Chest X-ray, PA view. Patient: 58 years old, sex F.
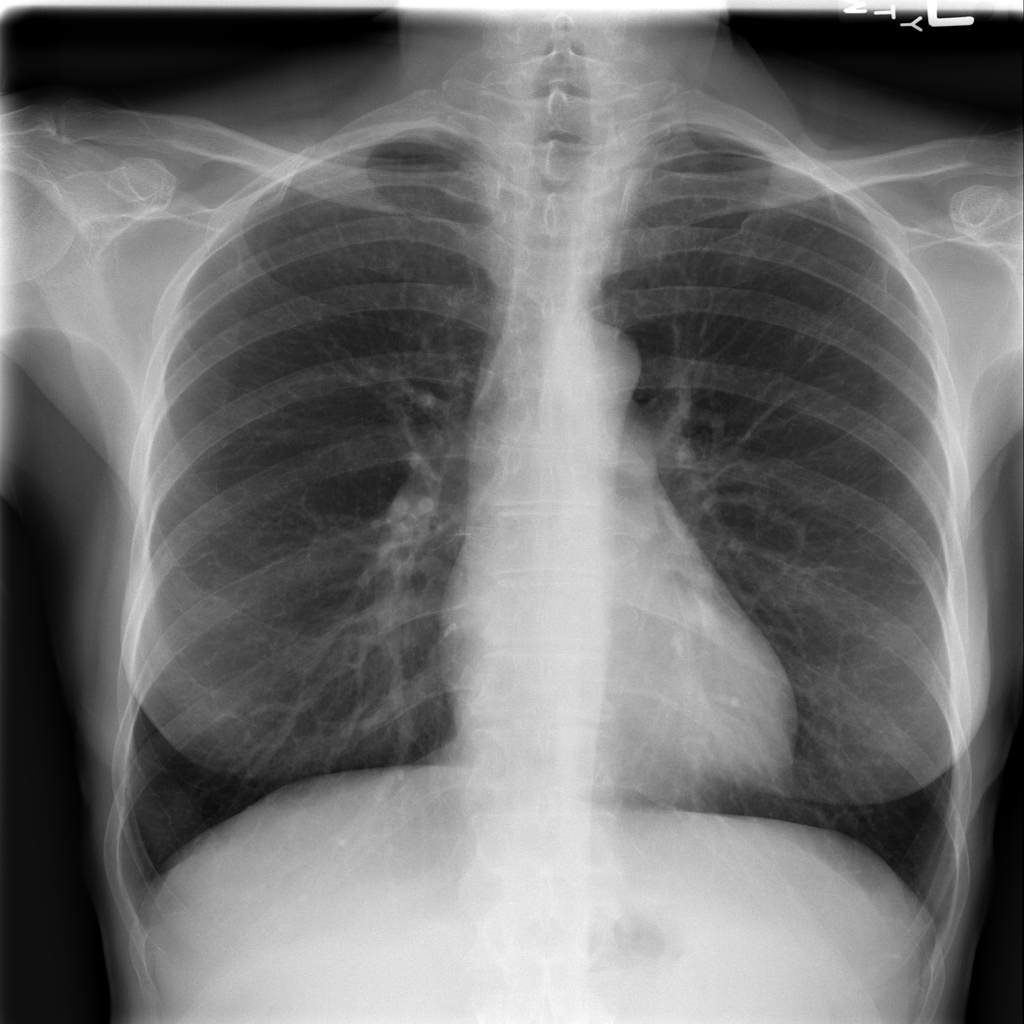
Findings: No Finding